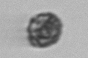
Label: coccolithophorid